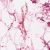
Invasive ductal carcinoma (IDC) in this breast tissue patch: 0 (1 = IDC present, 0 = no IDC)